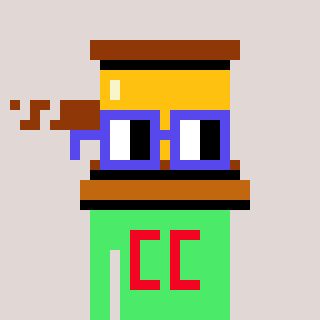
a pixel art character with square blue glasses, a gavel-shaped head and a teal-colored body on a warm background